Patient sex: M
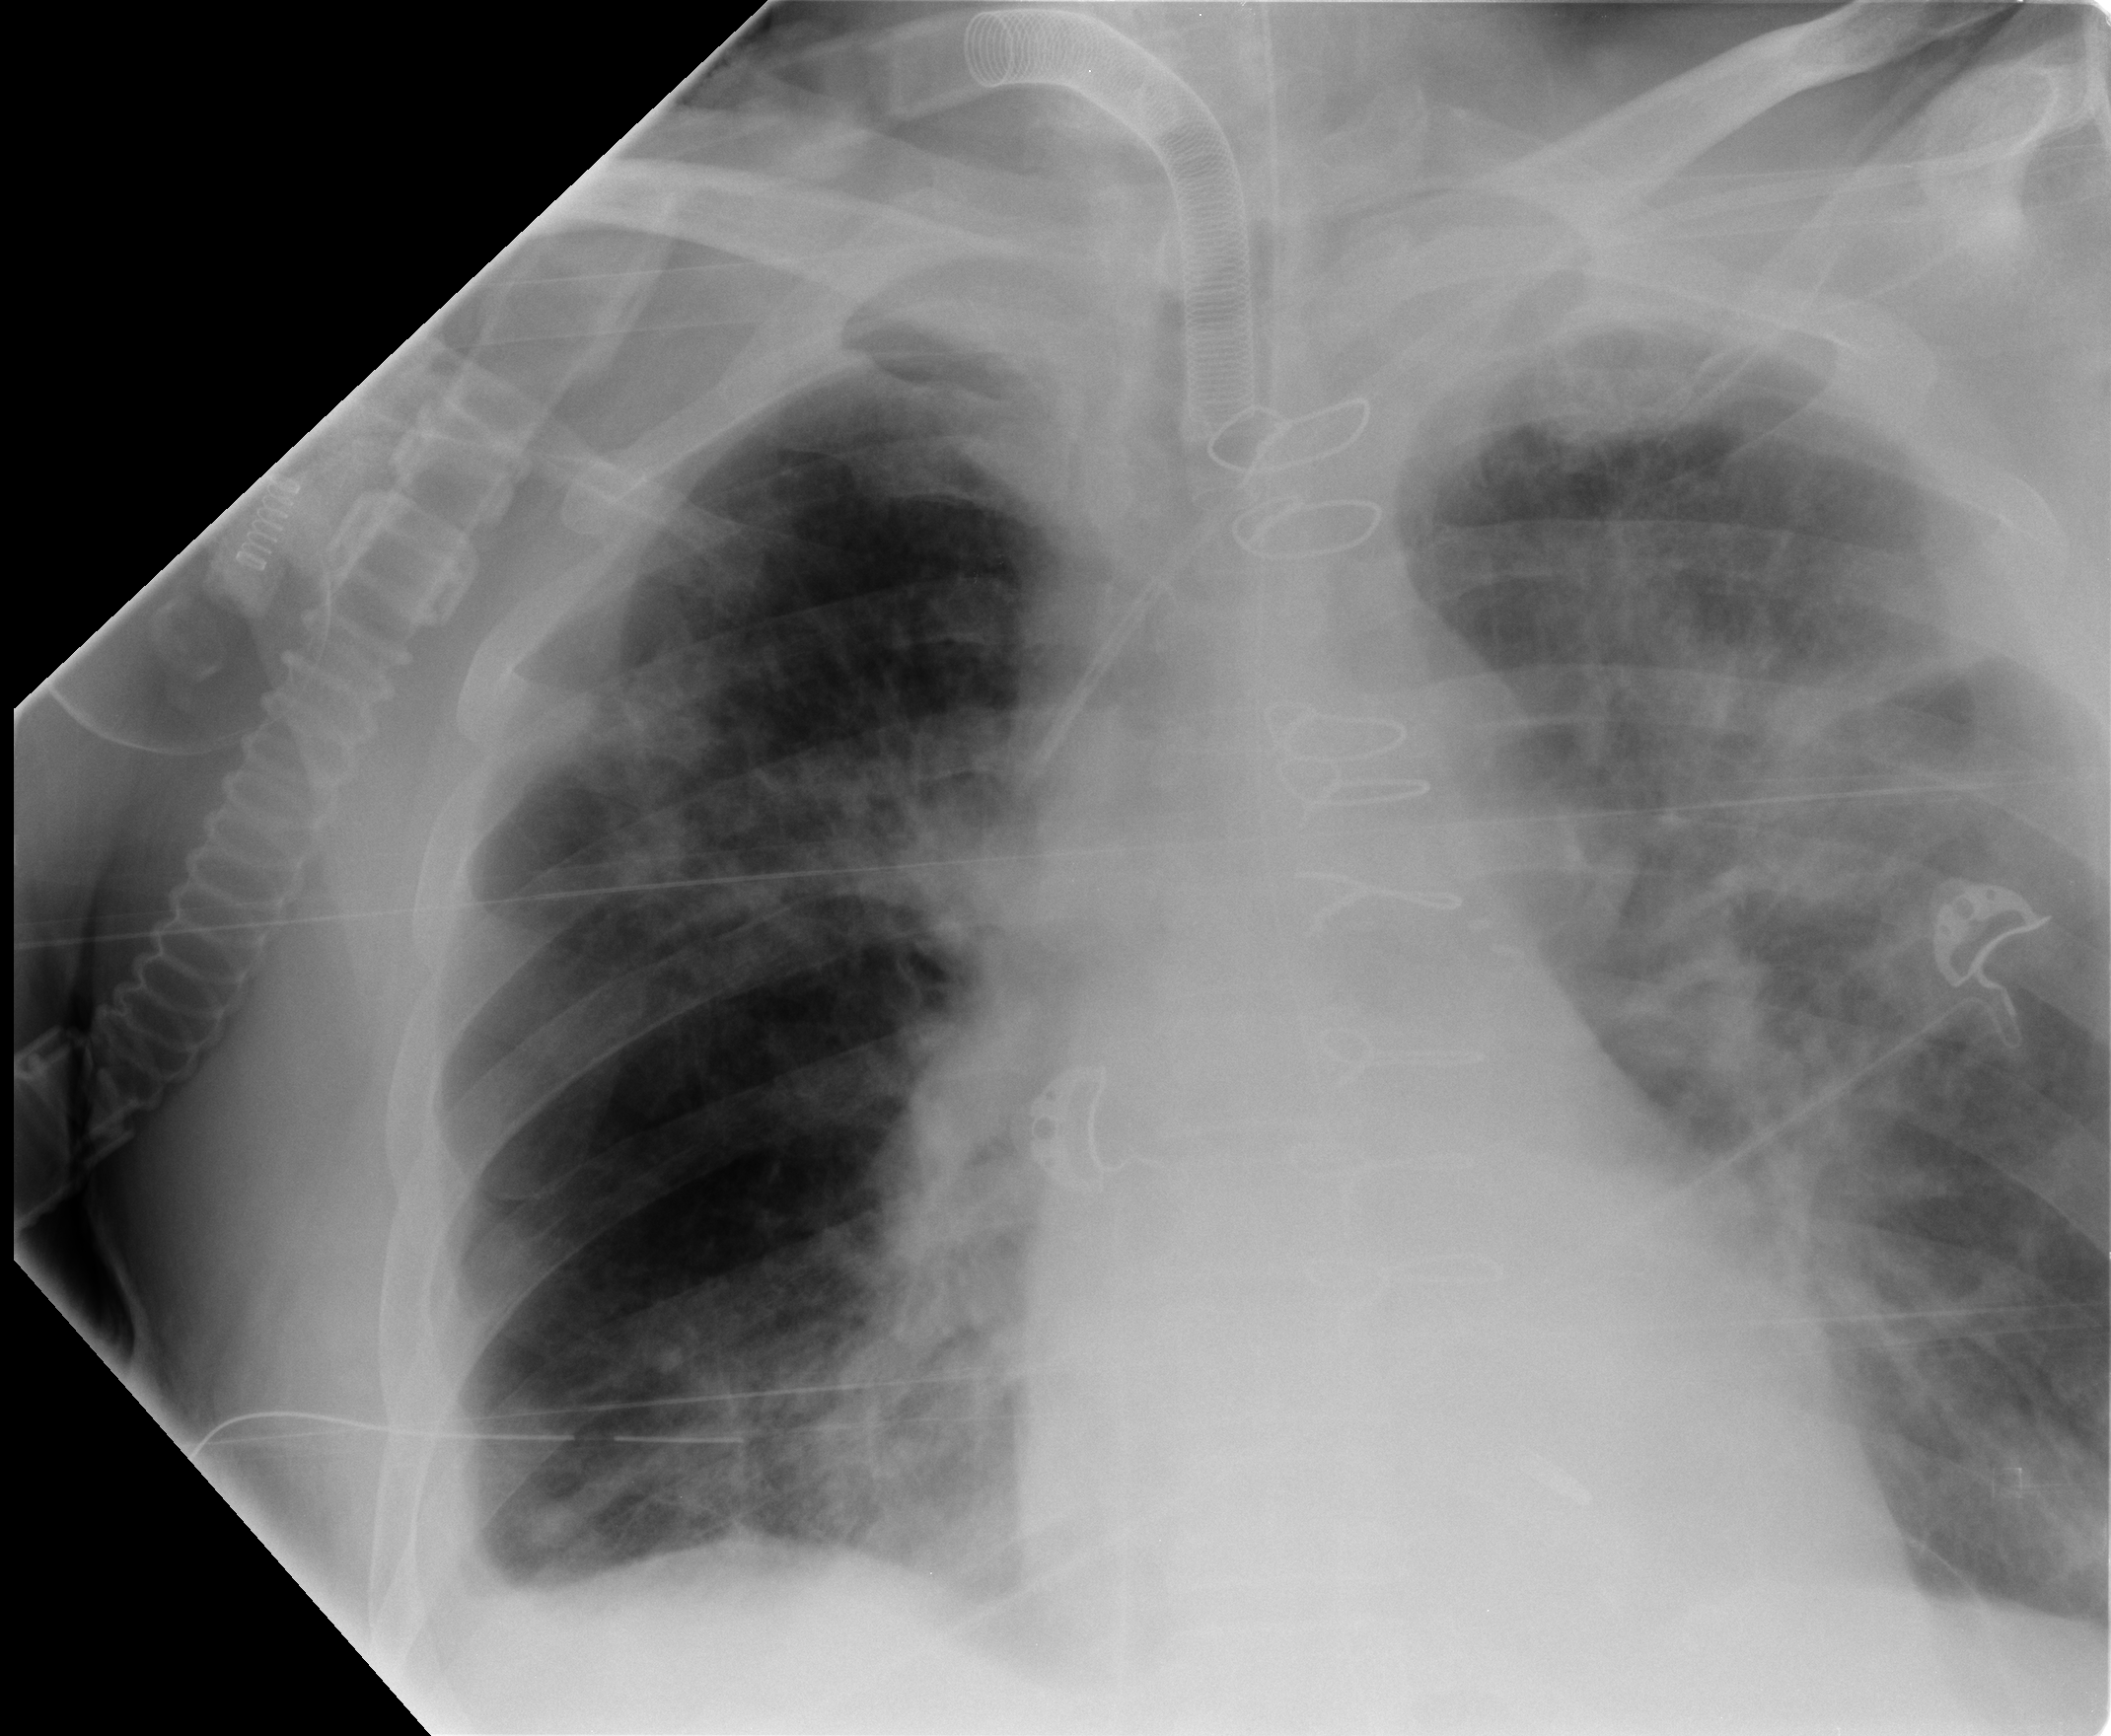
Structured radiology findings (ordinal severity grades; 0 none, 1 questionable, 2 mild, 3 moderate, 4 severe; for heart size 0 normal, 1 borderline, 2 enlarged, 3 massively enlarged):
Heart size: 0
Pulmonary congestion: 3
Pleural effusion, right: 1
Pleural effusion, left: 1
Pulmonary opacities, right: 3
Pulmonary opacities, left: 3
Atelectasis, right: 3
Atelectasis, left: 3